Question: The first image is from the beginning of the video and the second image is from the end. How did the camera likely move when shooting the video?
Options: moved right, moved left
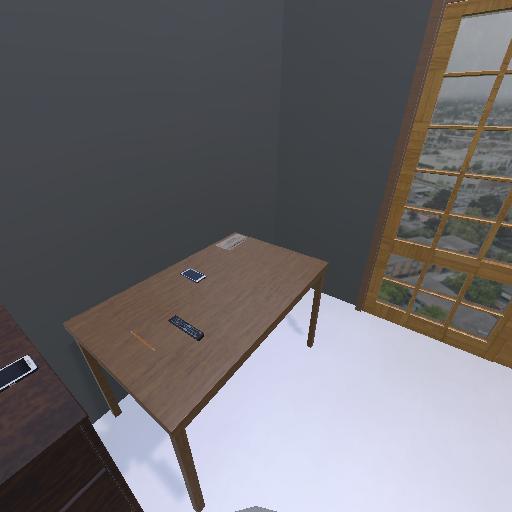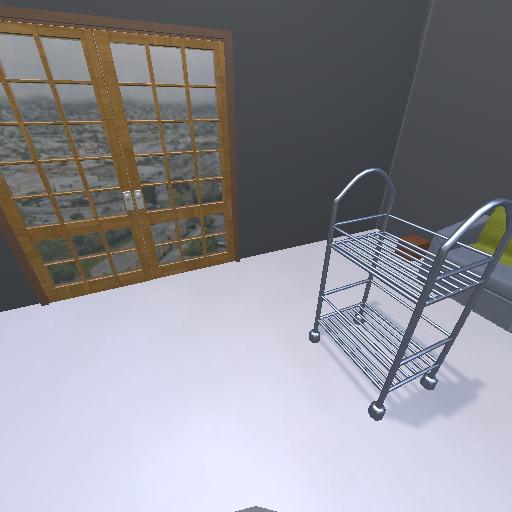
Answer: moved right